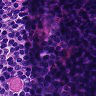
Metastatic tissue present: no